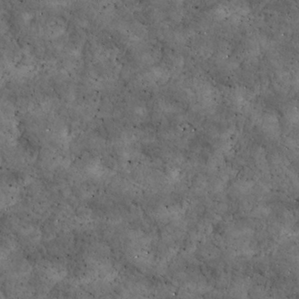
Label: non_frost